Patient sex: M
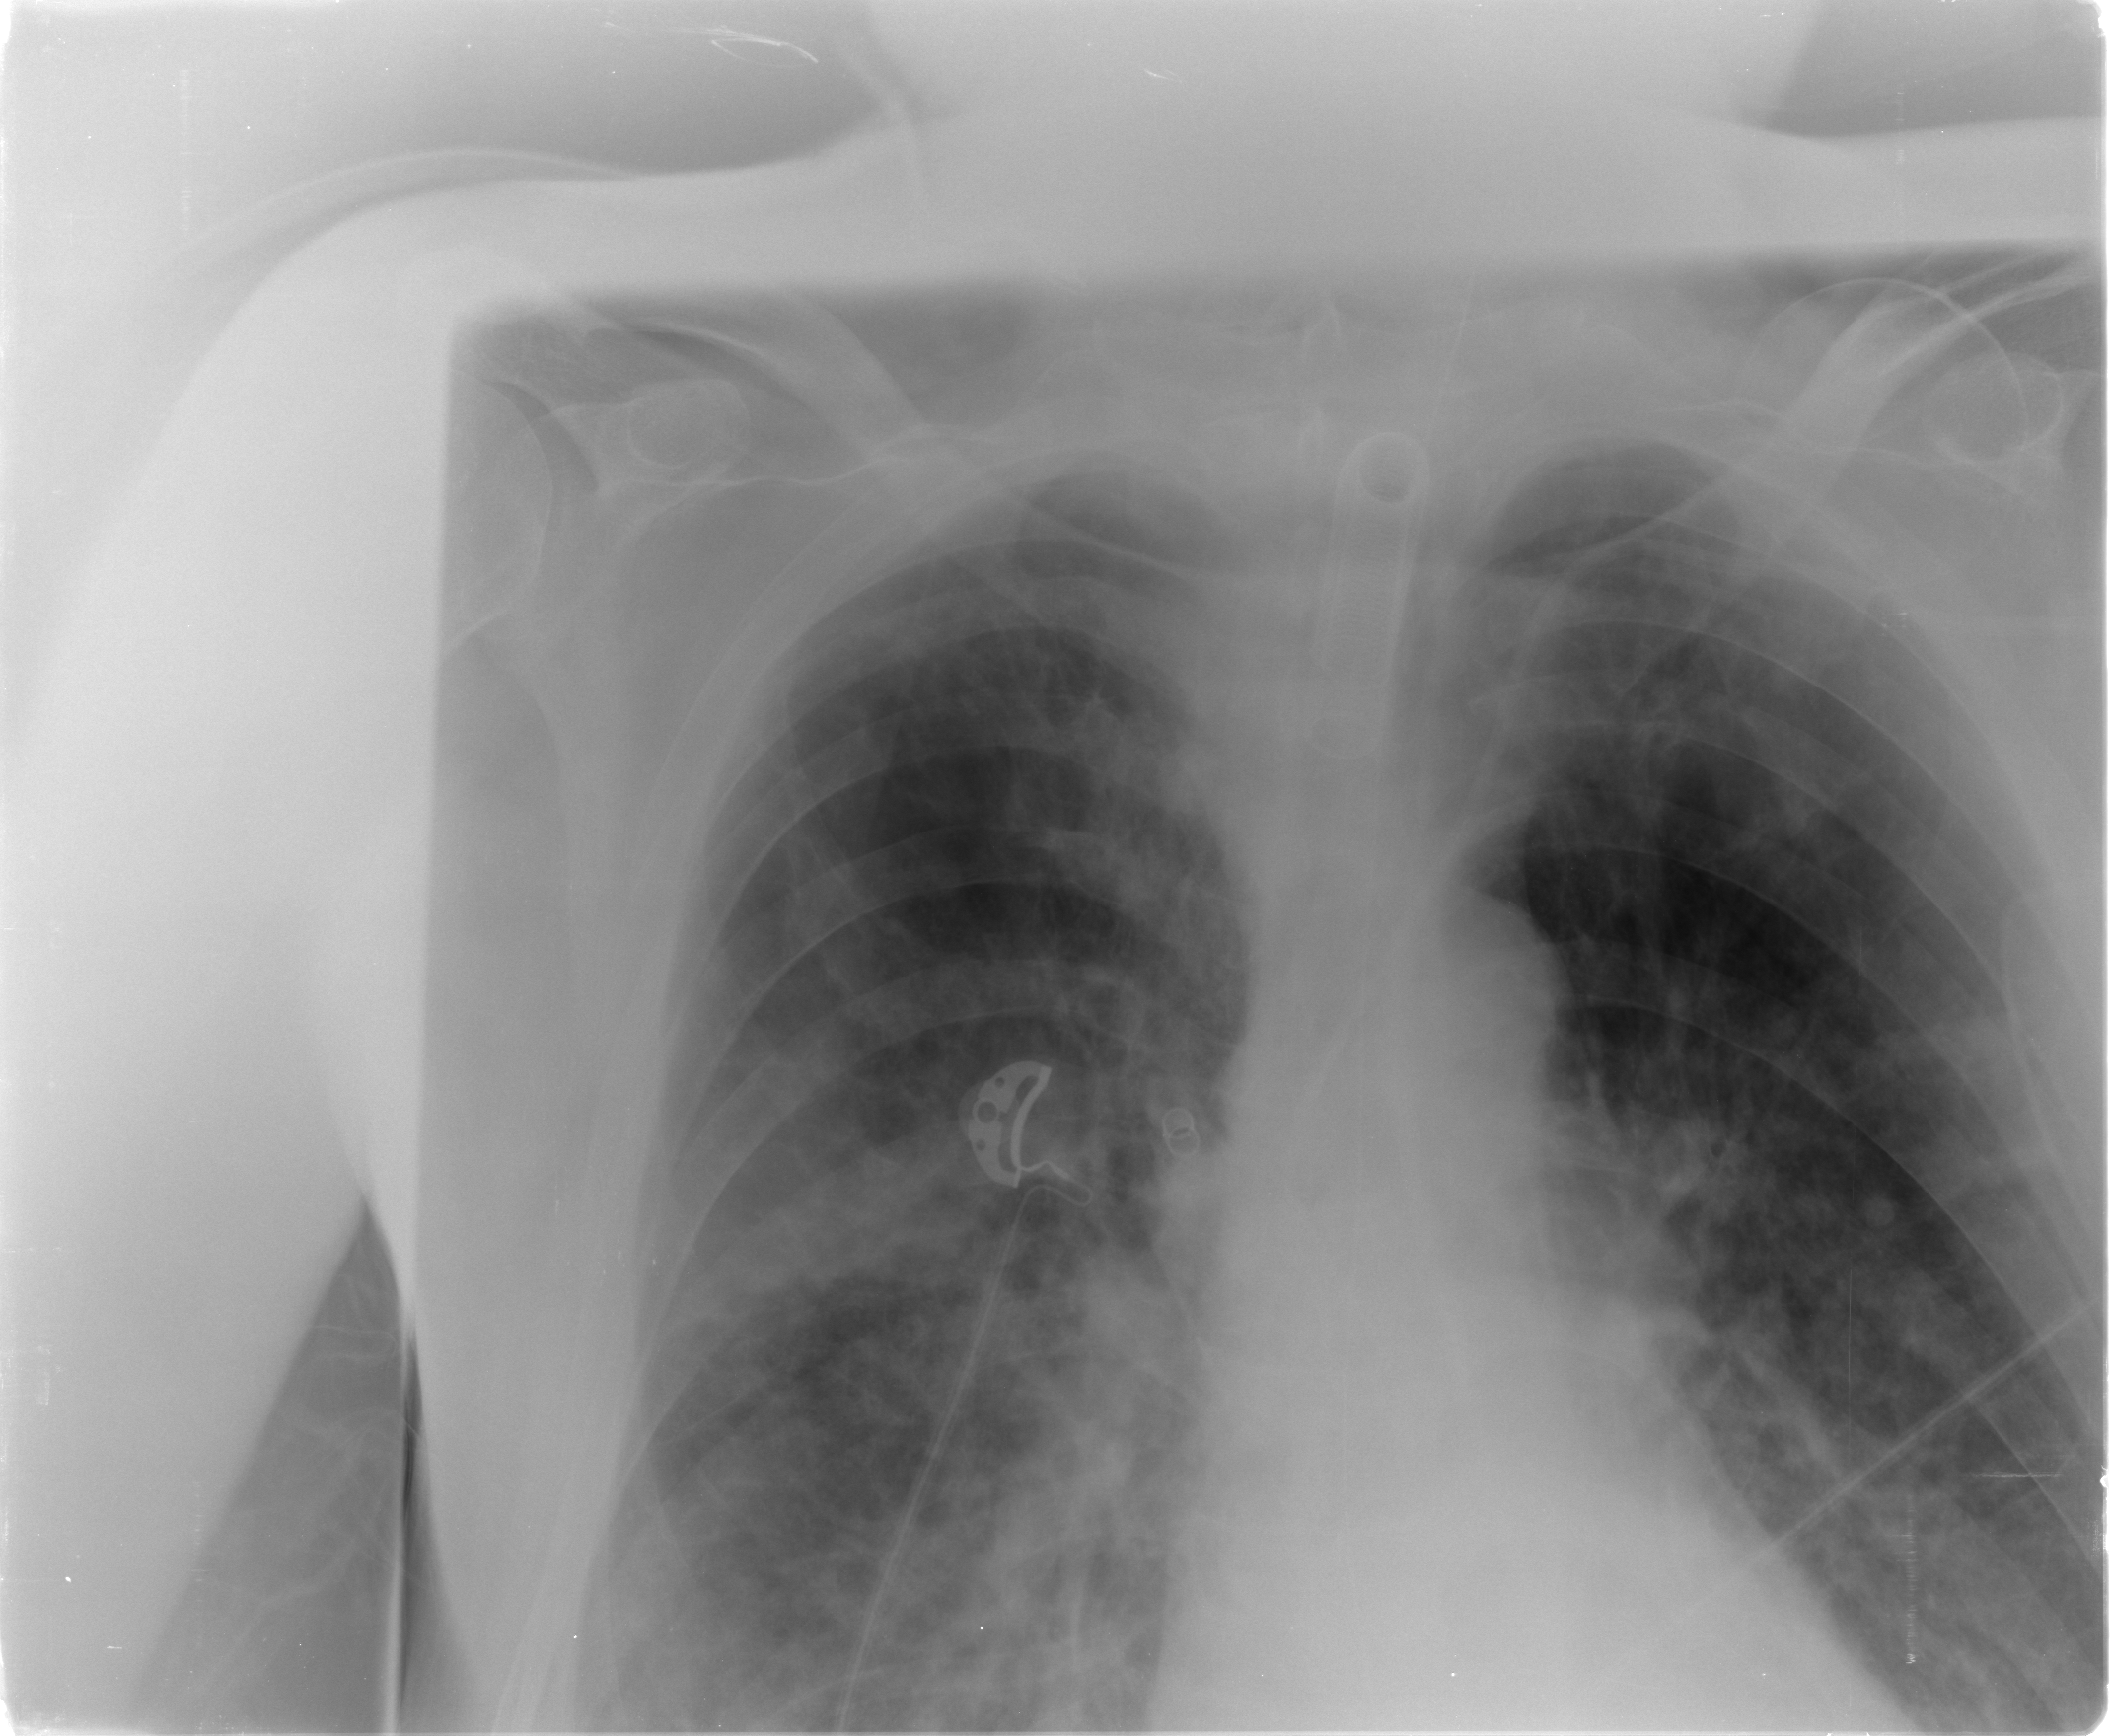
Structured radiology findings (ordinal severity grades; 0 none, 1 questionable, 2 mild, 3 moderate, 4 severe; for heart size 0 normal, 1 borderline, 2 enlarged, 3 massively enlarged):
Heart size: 0
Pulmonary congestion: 0
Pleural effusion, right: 0
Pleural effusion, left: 0
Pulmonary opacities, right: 3
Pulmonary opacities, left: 2
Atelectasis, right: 2
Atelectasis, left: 2